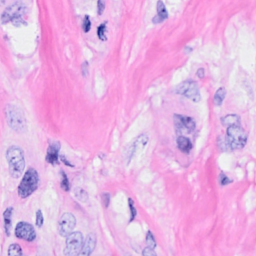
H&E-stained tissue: Breast